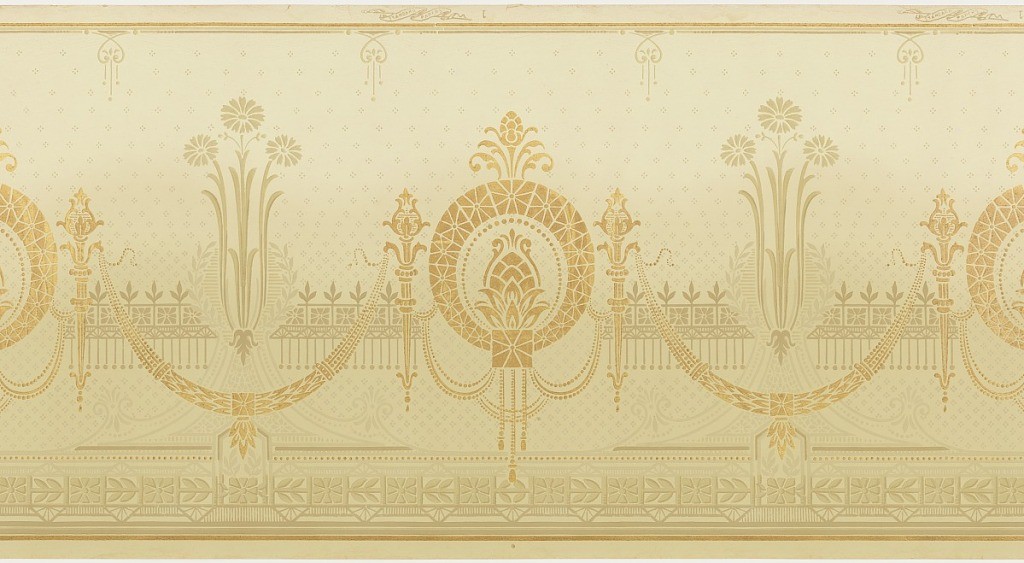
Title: Frieze
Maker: Standard Wall-Paper Company, Standard Wall-Paper Company, Sandy Hill, New York
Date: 1905–1915
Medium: Machine-printed paper
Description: A repeating design of geometric medallions interconnected by jewel-like swags on a cream ground with a pale gray design of flowers in a vase-like formation in front of a fence which intersperses the darker design of medallions, between complementary borders. Printed in cream, gray, tan and bronze.